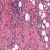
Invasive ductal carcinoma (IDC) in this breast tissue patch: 1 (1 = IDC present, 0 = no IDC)